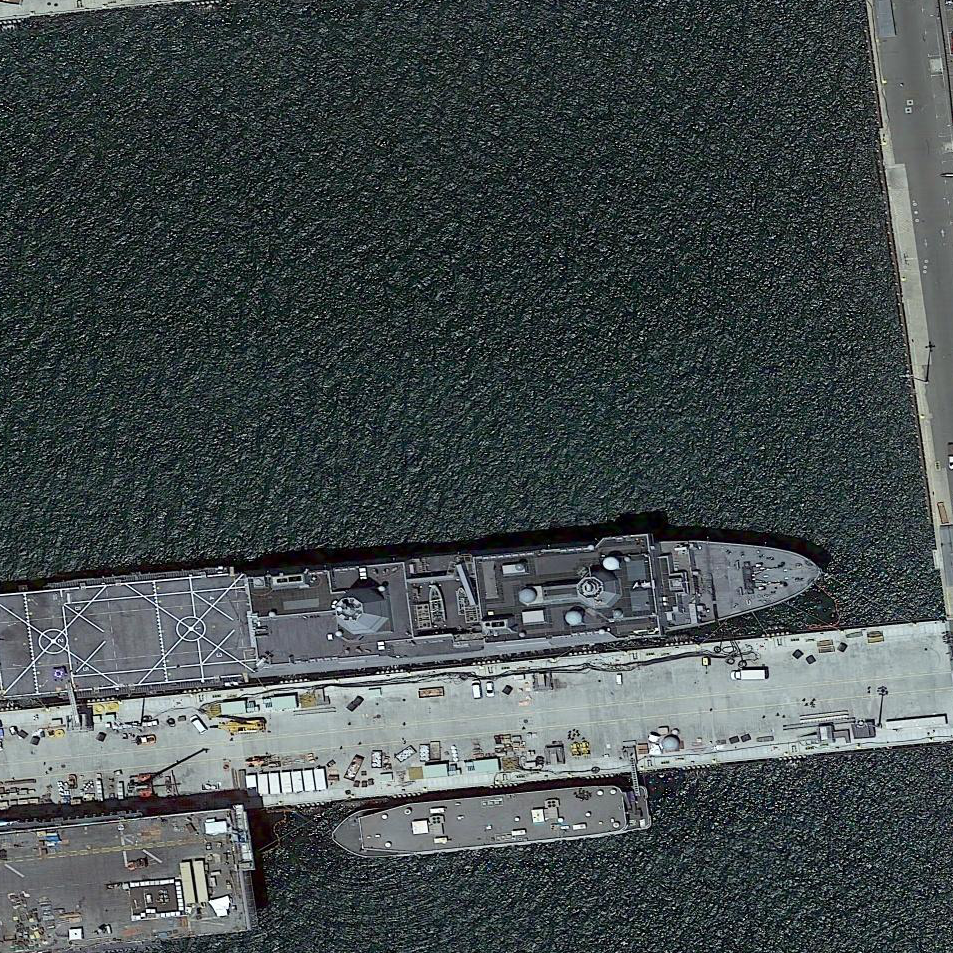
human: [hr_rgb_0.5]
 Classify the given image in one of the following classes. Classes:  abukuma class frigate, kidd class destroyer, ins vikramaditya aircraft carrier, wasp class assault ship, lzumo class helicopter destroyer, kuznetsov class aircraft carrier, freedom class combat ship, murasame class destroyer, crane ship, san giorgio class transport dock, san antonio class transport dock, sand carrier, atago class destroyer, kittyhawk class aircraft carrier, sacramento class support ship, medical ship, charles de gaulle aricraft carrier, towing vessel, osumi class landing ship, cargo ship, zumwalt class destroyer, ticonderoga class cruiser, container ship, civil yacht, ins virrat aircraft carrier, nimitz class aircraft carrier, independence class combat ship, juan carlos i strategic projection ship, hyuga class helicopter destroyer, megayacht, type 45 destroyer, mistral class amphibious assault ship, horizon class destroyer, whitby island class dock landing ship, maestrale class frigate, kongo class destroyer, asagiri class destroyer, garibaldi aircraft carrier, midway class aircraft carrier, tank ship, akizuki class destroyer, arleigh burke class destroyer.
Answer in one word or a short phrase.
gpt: San Antonio class transport dock